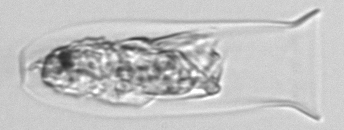
Label: Tintinnina